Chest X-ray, AP view. Patient: 28 years old, sex F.
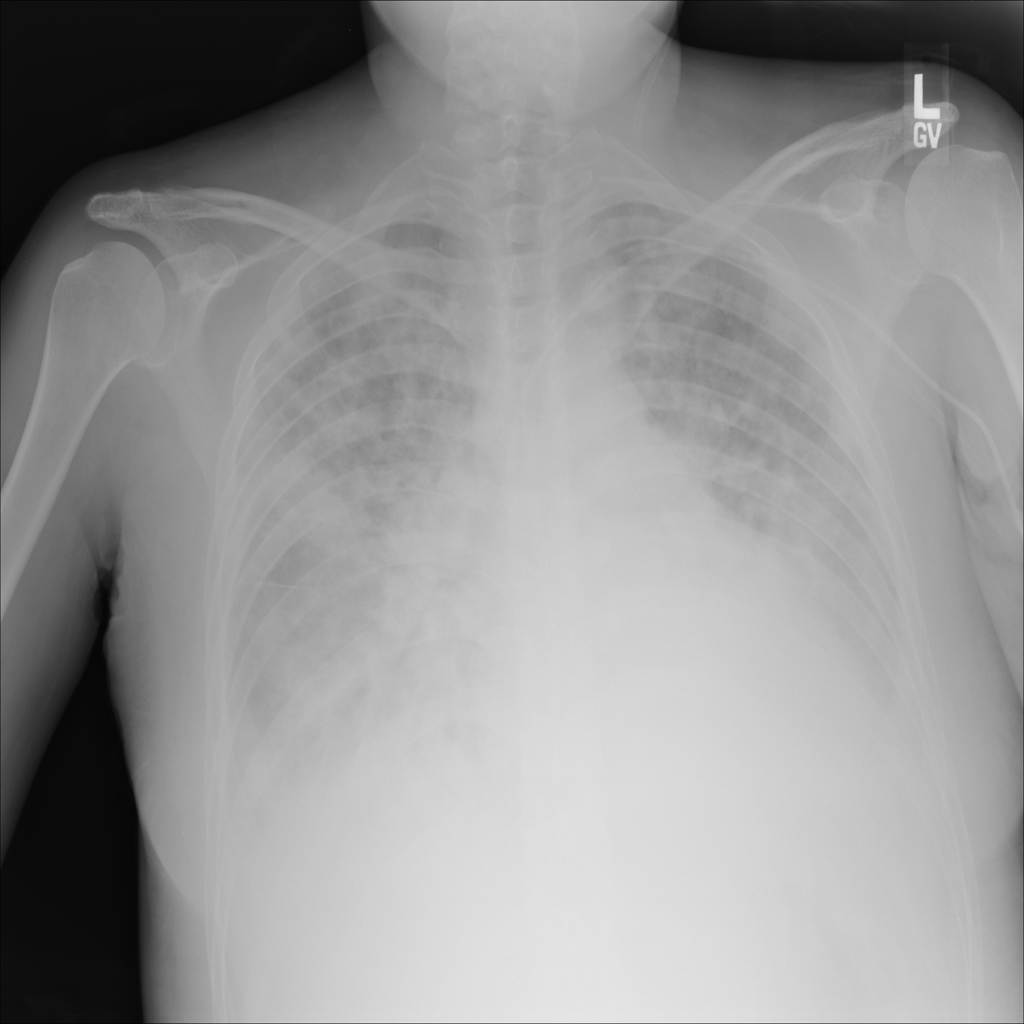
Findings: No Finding